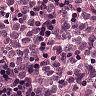
Metastatic tissue present: yes